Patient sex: M
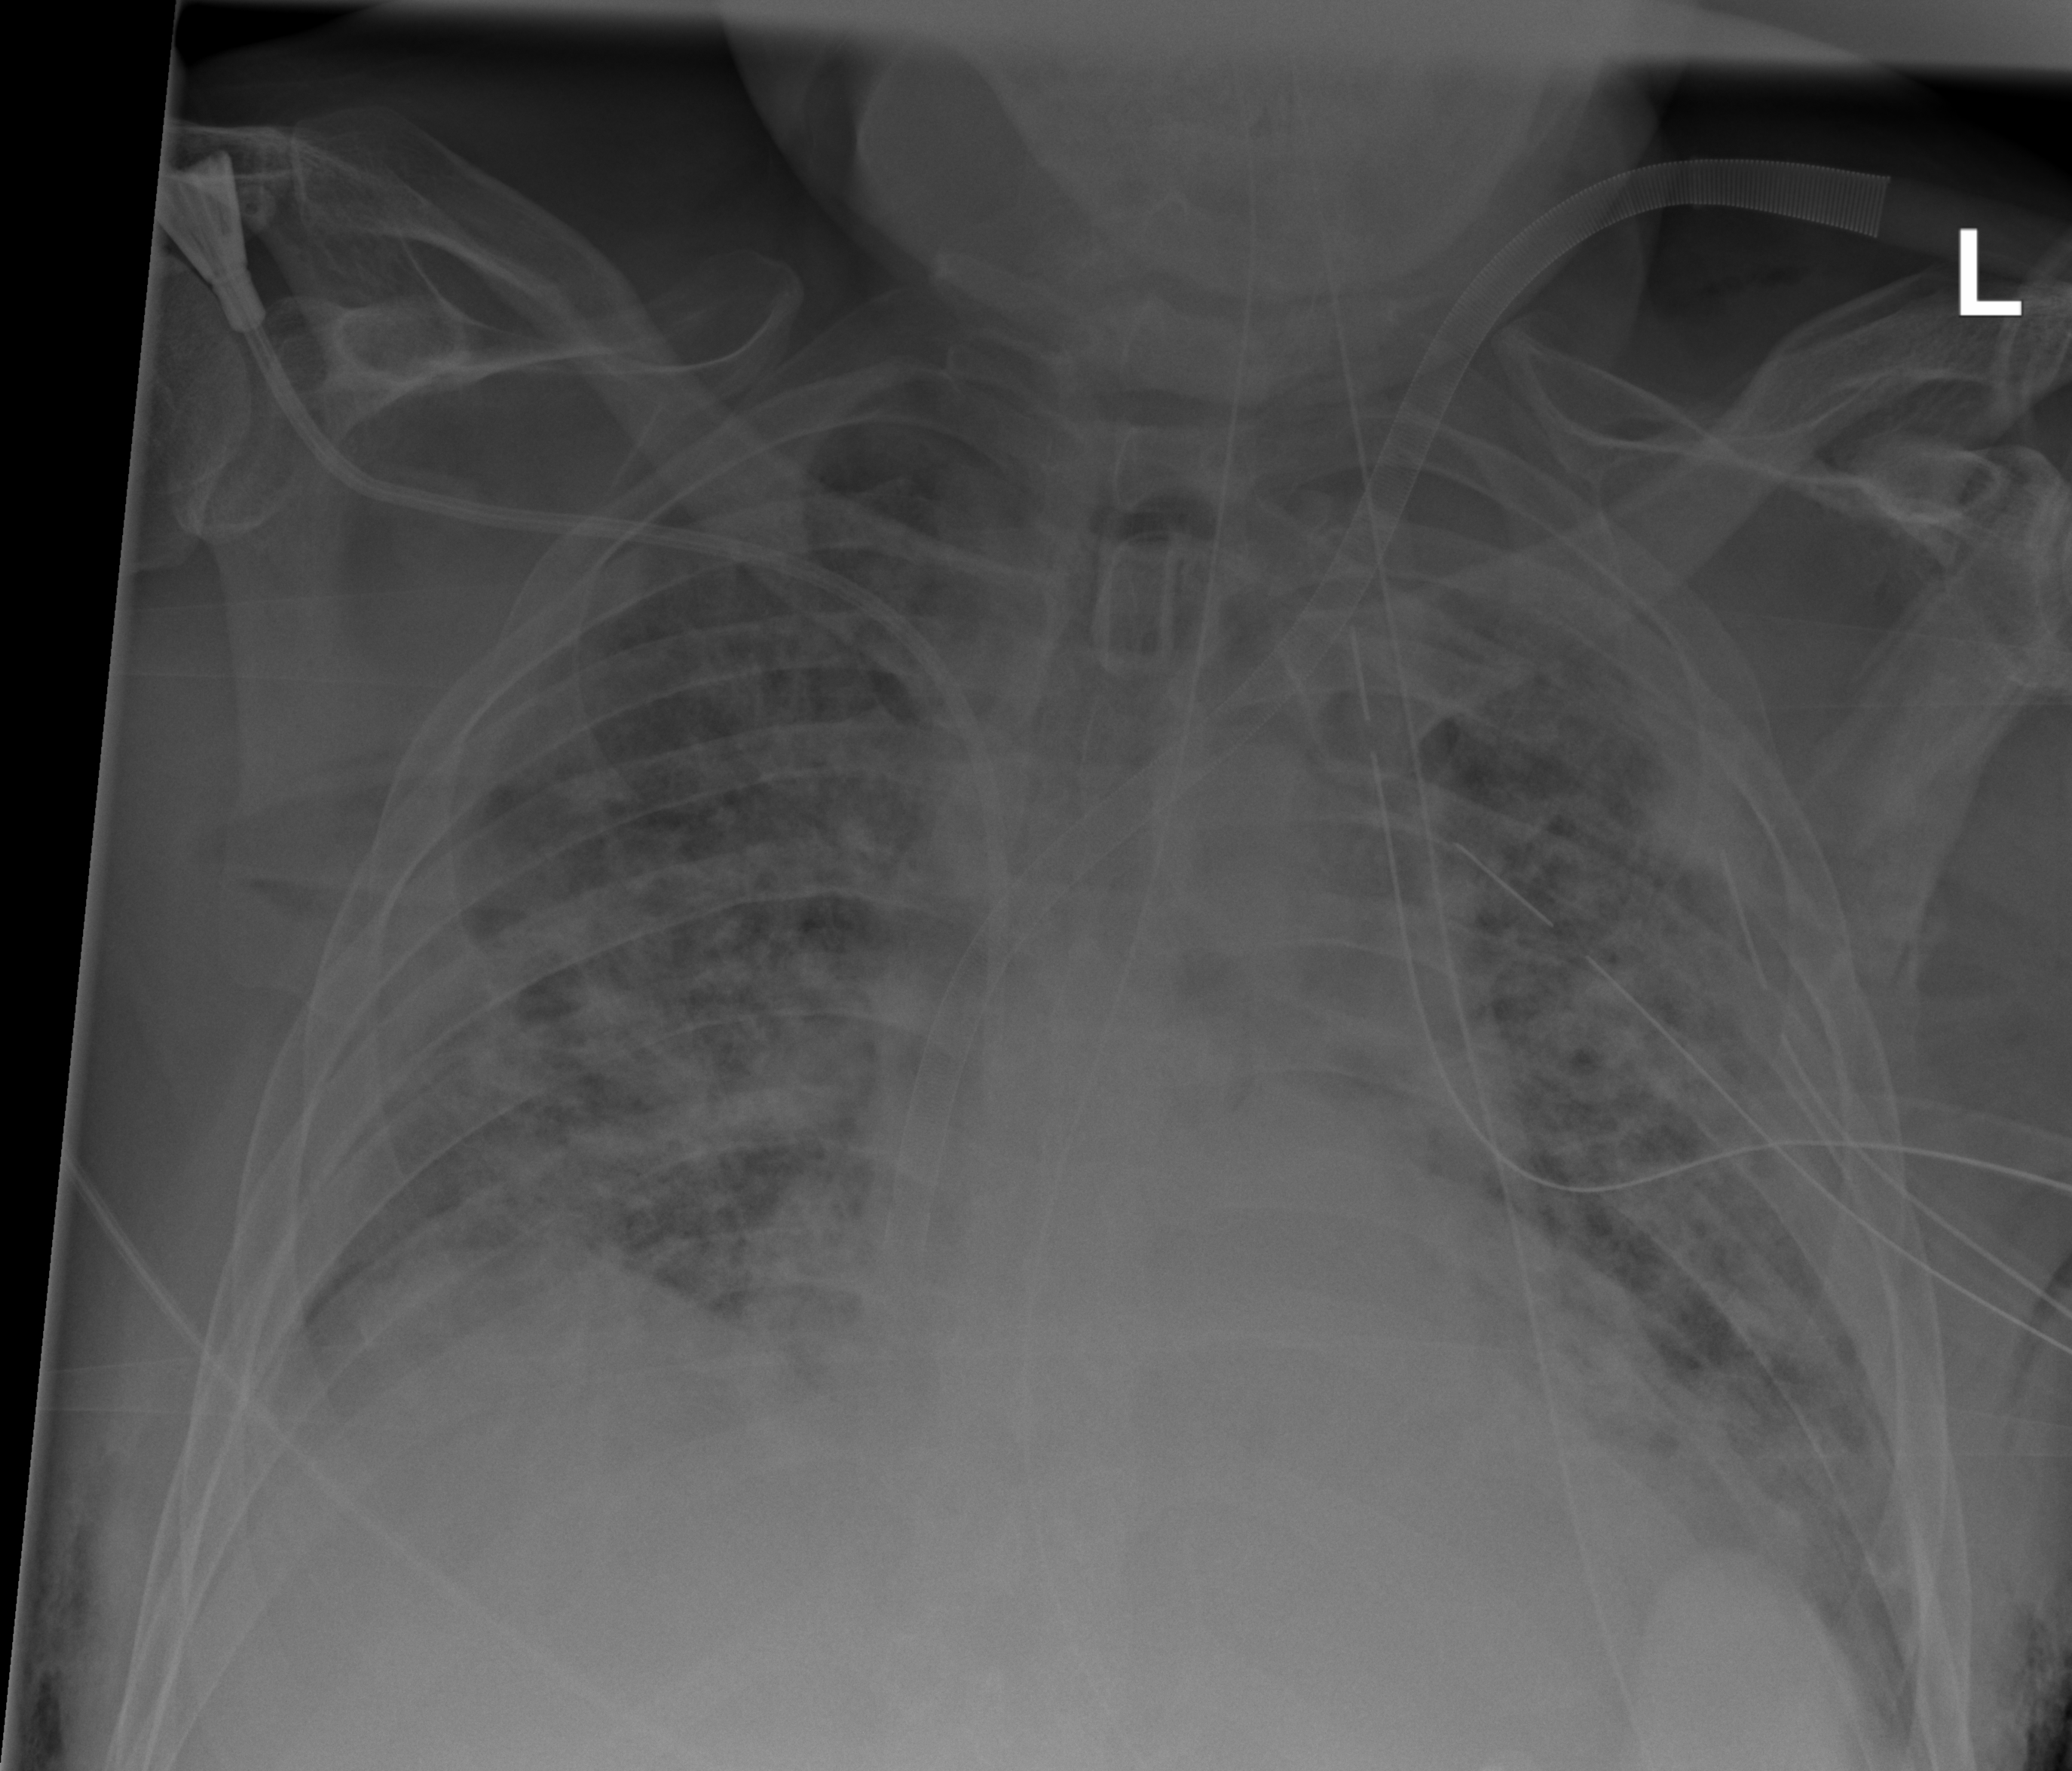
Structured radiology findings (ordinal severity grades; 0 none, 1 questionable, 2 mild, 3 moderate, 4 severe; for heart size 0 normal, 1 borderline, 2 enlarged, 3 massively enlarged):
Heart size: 2
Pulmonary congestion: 1
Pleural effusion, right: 2
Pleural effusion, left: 2
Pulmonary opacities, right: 3
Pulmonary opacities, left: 3
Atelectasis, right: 3
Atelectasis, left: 3